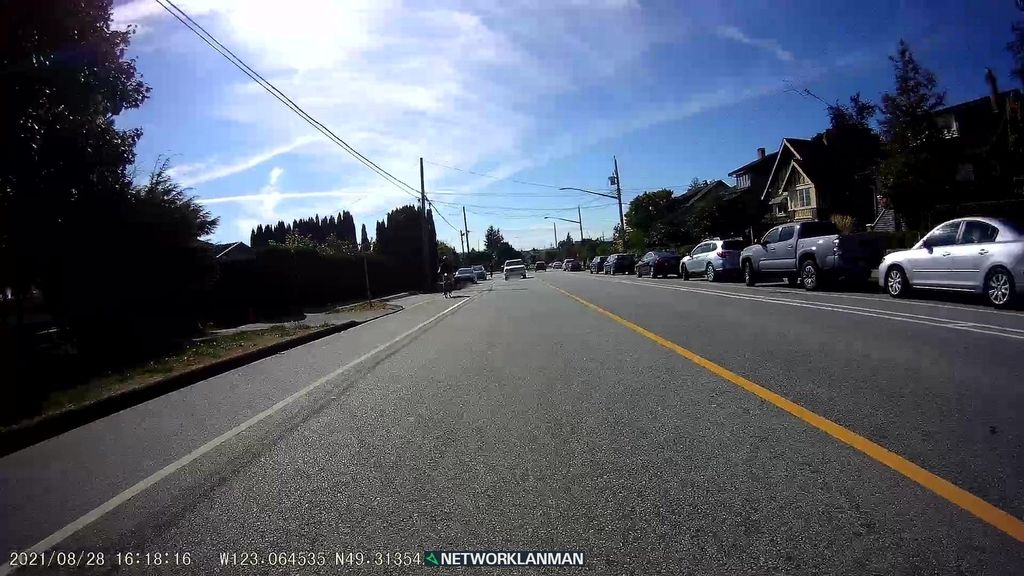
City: vancouver